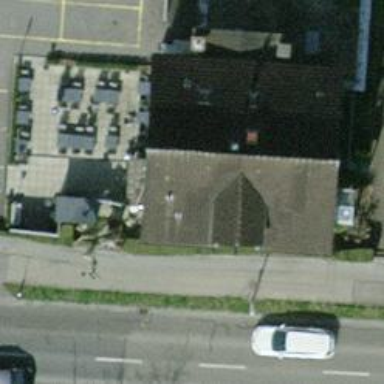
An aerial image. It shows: Restaurant.